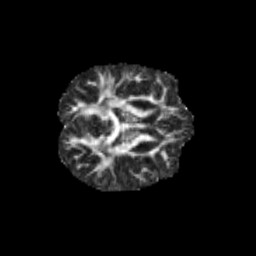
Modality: FA
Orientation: axial
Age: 11
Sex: male
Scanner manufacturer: siemens
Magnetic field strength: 3 T
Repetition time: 3.8 s
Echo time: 0.07 s